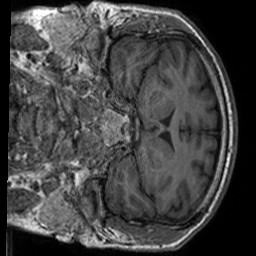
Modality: T1w
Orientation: coronal
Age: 24
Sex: male
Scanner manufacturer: siemens
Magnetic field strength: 3 T
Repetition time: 1.9 s
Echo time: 0.00252 s